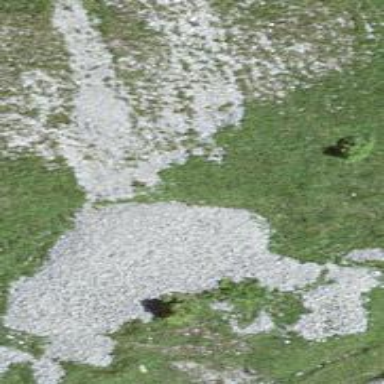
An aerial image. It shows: Scree landscape.